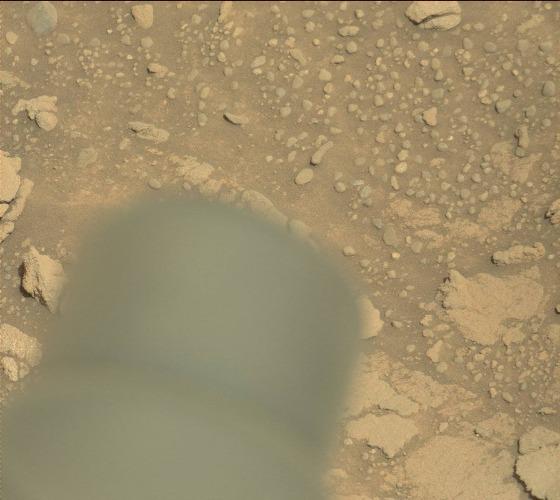
Terrain classes present: Background, Bedrock, Gravel / Sand / Soil, Rock, Shadow